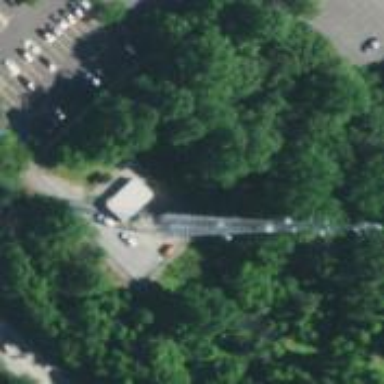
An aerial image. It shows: Mast tower used for communication.